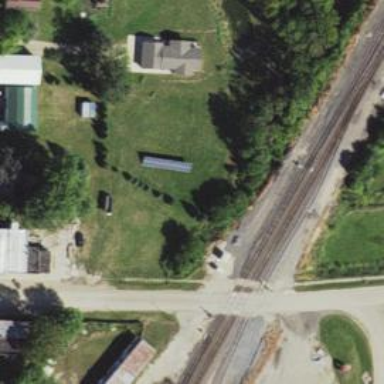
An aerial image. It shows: Railroad crossover.